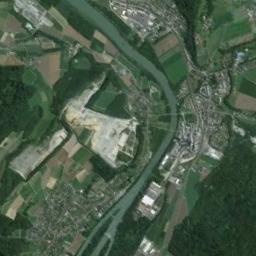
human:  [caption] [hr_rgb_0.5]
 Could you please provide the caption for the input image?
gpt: There are many trees around the river .

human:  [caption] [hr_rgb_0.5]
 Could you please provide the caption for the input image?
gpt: A curved, Approximately right-angled, Light green river with small islands, Green and tan mixed fields on both sides, Forests and cities .

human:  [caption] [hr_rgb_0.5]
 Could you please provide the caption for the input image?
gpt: The green river is flanked by some fields and residential areas .

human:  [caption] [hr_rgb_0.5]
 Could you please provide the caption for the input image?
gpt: The river goes through farmland and trees .

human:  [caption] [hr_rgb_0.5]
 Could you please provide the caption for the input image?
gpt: There are many buildings and some green forests near the green river .